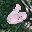
Label: 6